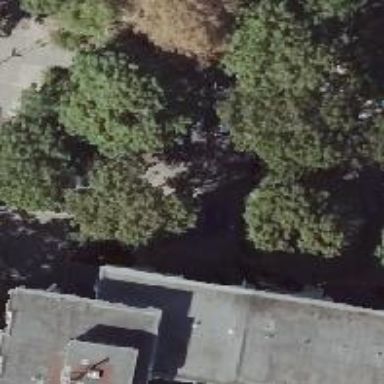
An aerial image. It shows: Avenue lined with broadleaved deciduous trees.